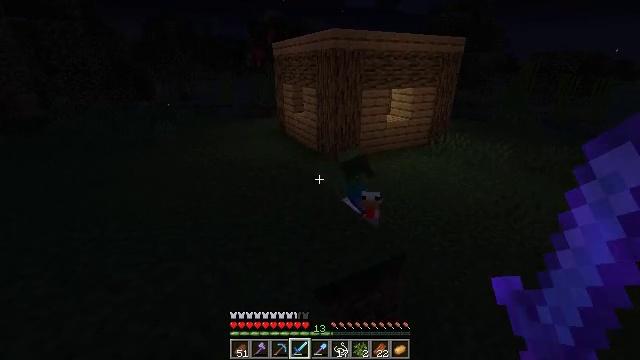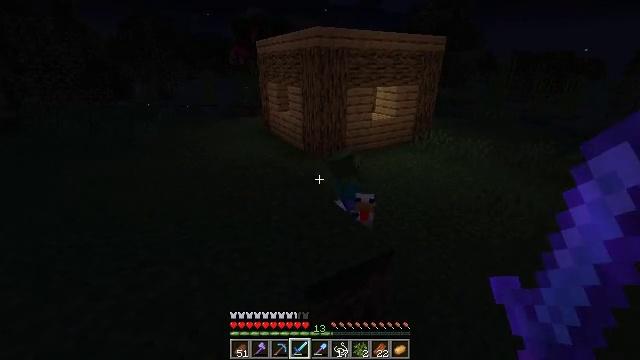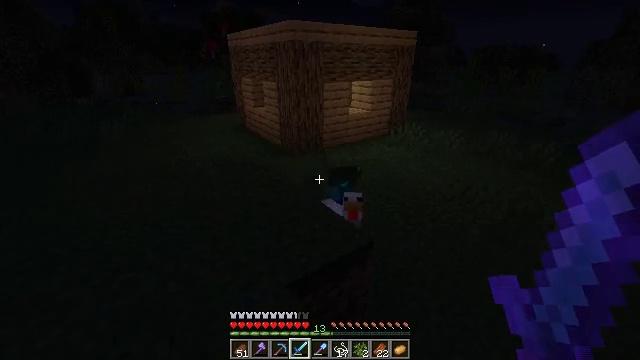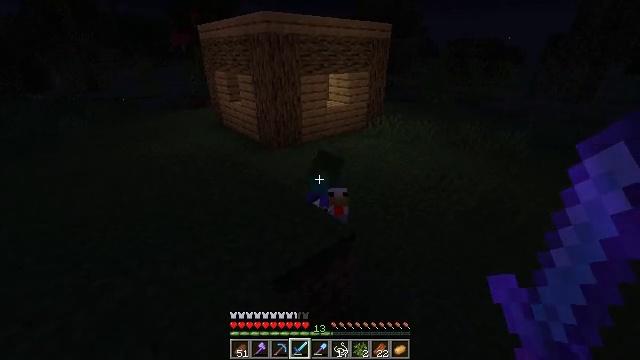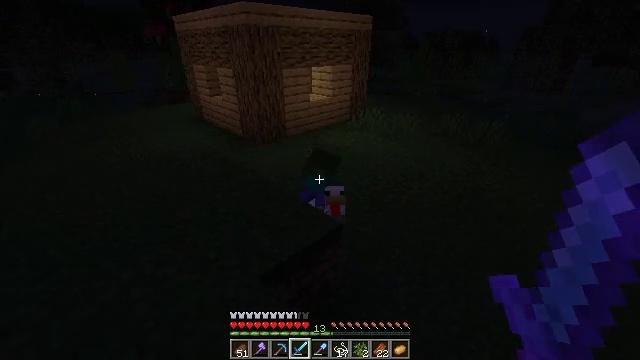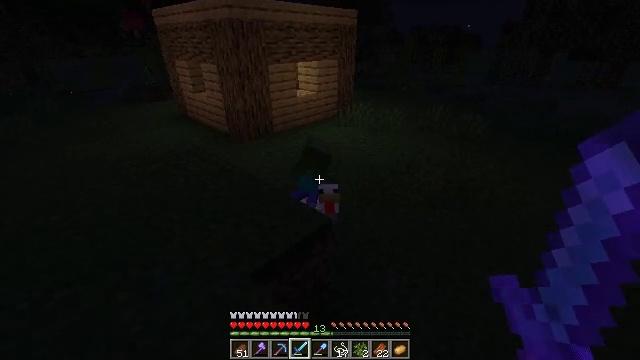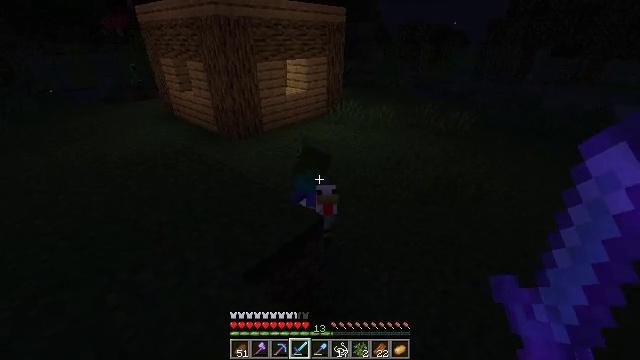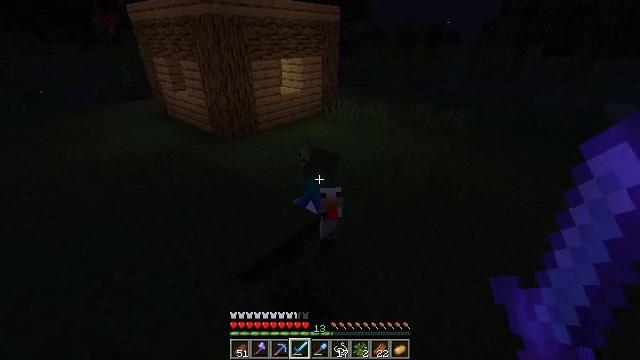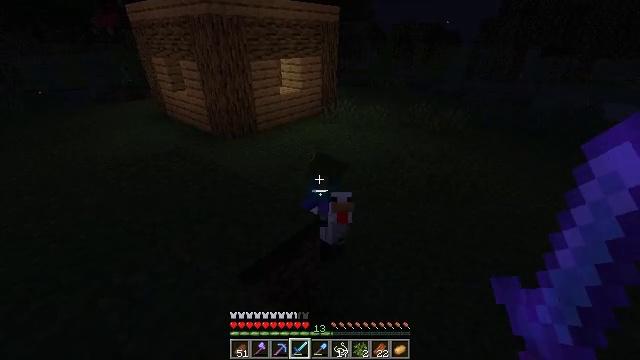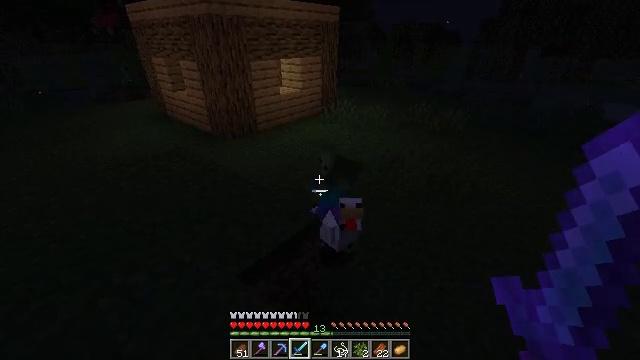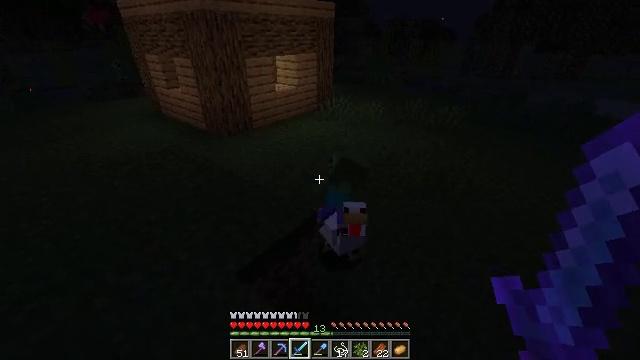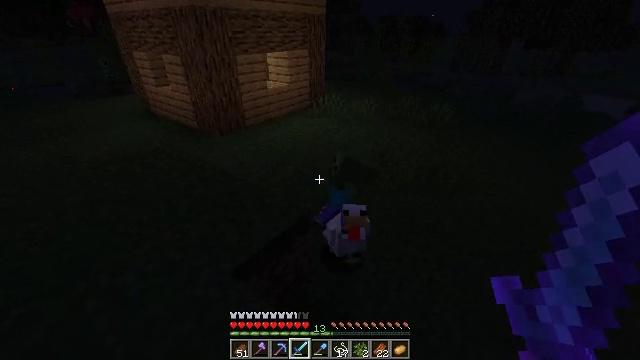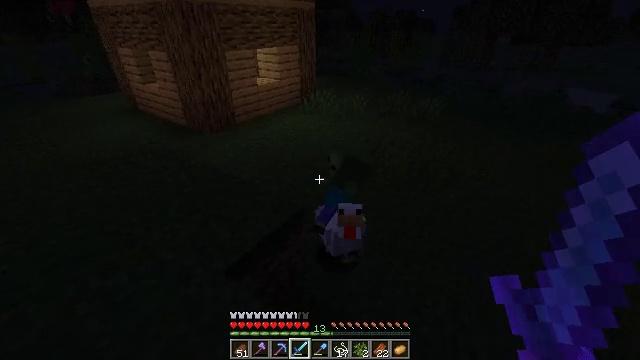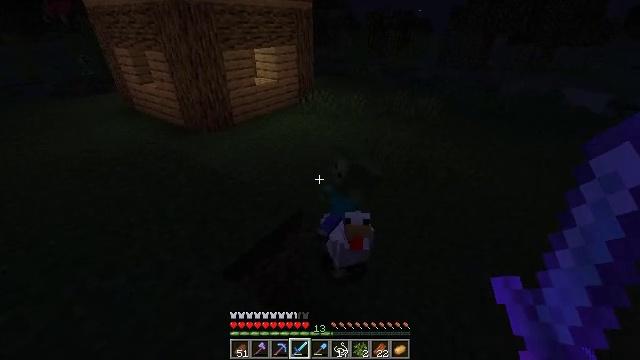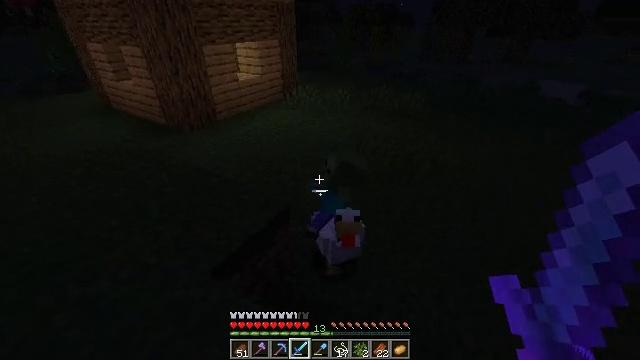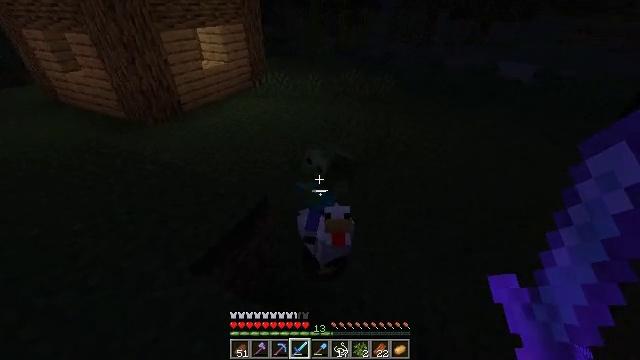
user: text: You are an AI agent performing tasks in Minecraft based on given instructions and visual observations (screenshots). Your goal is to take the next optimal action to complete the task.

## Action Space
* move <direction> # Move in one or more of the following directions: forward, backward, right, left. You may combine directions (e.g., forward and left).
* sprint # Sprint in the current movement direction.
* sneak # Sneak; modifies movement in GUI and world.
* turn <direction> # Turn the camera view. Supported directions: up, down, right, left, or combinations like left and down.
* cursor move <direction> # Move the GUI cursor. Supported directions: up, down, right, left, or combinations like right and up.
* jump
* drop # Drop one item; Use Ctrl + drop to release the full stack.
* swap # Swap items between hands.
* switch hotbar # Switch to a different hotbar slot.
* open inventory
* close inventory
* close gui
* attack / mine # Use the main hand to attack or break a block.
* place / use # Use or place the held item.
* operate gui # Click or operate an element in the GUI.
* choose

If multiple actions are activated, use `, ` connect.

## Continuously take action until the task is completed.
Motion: motion action
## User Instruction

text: Kill the chicken.
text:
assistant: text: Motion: turn right
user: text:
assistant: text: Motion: turn right and down
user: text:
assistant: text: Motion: turn right and down
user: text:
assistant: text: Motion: turn right and down
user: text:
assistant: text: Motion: turn right
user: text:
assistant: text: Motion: turn right
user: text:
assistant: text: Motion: turn right
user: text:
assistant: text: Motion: no_op
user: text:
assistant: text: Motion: no_op
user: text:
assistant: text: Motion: no_op
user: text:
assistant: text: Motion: turn right
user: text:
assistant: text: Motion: turn right
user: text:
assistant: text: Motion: no_op
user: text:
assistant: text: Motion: turn right and down
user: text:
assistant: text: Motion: turn right and down
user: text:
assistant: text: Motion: turn right and down
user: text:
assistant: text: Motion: turn right
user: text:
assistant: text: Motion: turn right
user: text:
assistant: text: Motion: no_op
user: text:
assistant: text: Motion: no_op
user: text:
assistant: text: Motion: no_op
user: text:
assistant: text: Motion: attack / mine
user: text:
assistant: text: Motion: attack / mine
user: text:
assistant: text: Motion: attack / mine
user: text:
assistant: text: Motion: turn right and down, attack / mine
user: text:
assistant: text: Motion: turn right and down
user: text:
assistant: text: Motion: turn right and down
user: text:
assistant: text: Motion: no_op
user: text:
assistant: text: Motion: no_op
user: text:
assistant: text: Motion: no_op